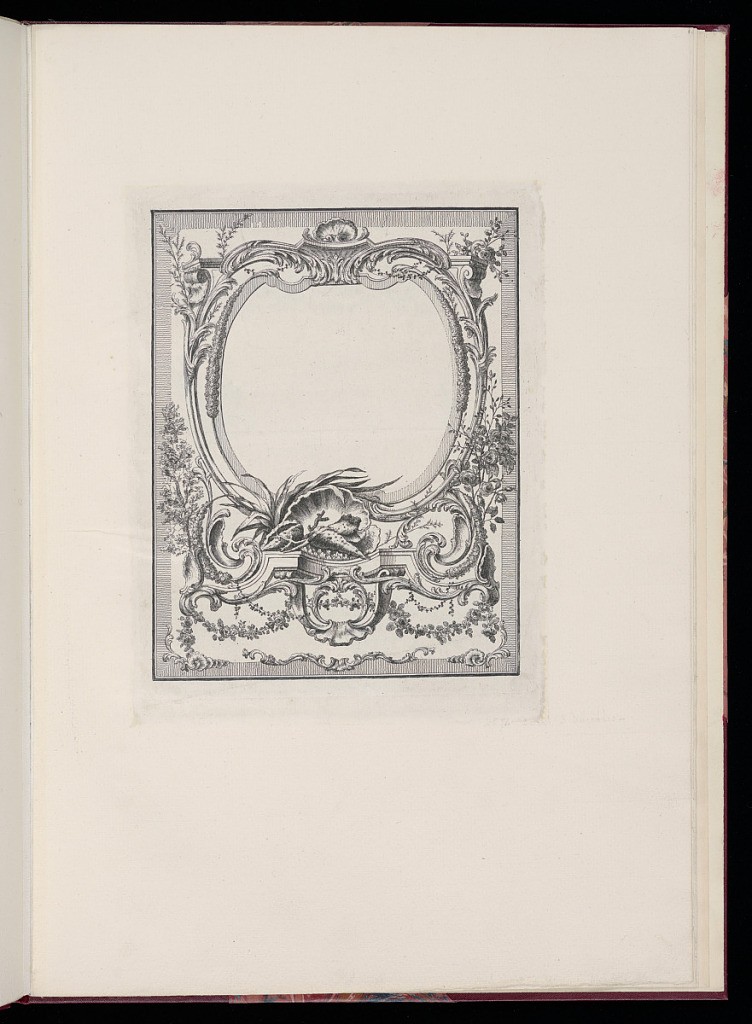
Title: Design for a Cartouche
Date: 18th century
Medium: Etching on paper
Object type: Print
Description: Design for a cartouche featuring shells, scrolling leaves, festoons of flowers, foliate branches, flowers, coral, cartouches, c-scrolls and s-scrolls.